Question: I have enable EF 6 Log Functionality into my application:
'''
// Add loggin (DEVELOPMENT ONLY)
DbContext.Database.Log = logInfo => System.Diagnostics.Debug.WriteLine(logInfo);
'''
Its working fine but I see like repeated SQL Queries in my Console, so I opened a SQL Profiler and saw the following:

There is a and any clue what does that mean? Is that correct?
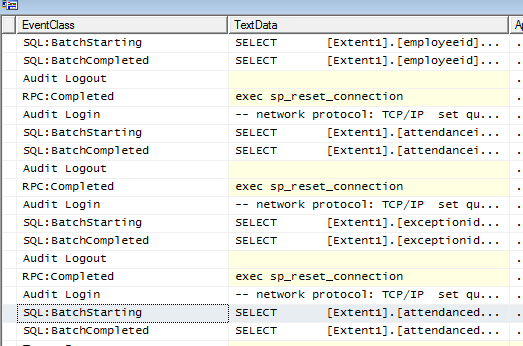
Answer: It just means that SQL batch has started and completed.
So,
- -
That way you can eg: measure the time needed to execute that specific SQL statement/batch.
This does mean that two different SQL statements has been executed.